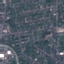
Land use / land cover class: Residential